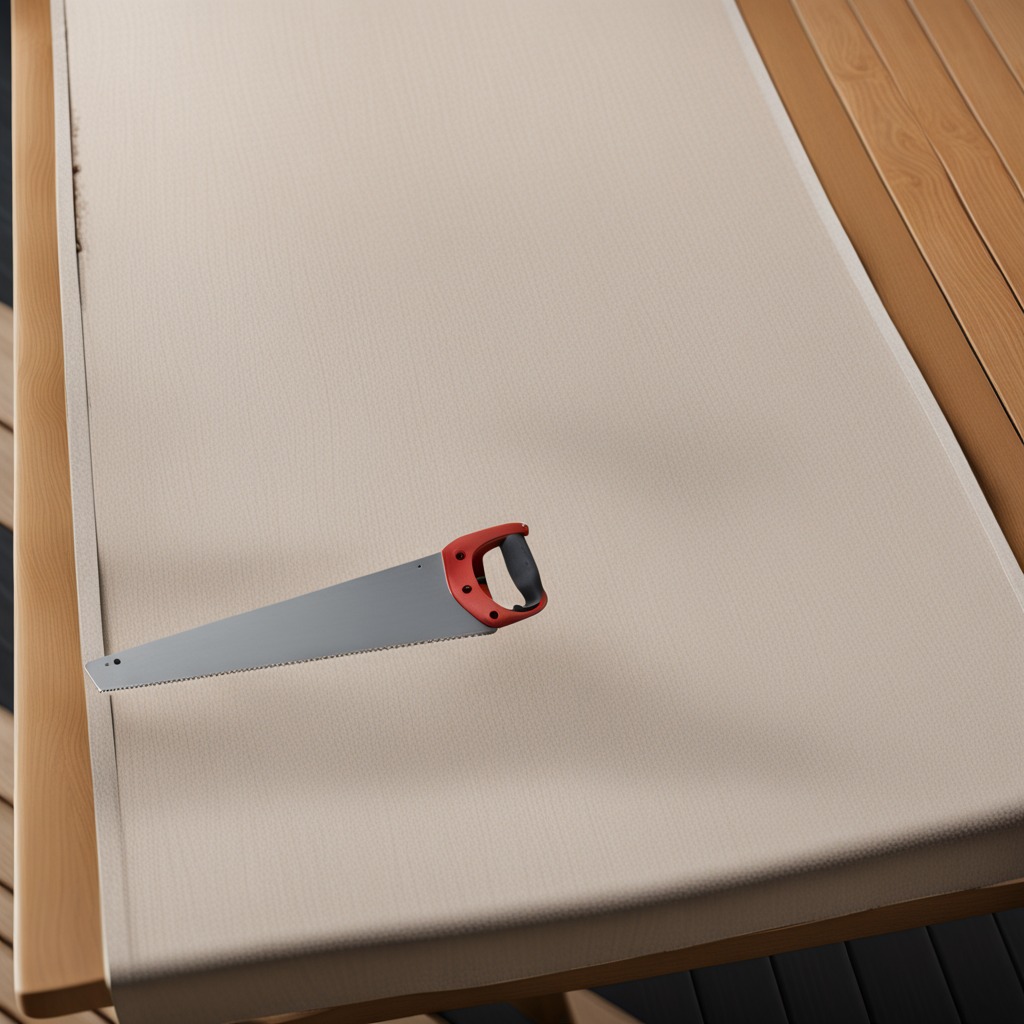
A handheld metal saw lies on a clean wooden table covered with a plain fabric table cloth in an outdoor workshop during daytime bright natural light soft shadows worn but beneath the cloth